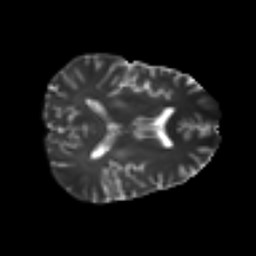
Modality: T2w
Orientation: axial
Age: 40
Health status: ill
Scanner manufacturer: philips
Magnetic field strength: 3 T
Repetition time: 9 s
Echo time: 0.127 s